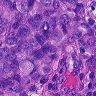
Metastatic tissue present: yes